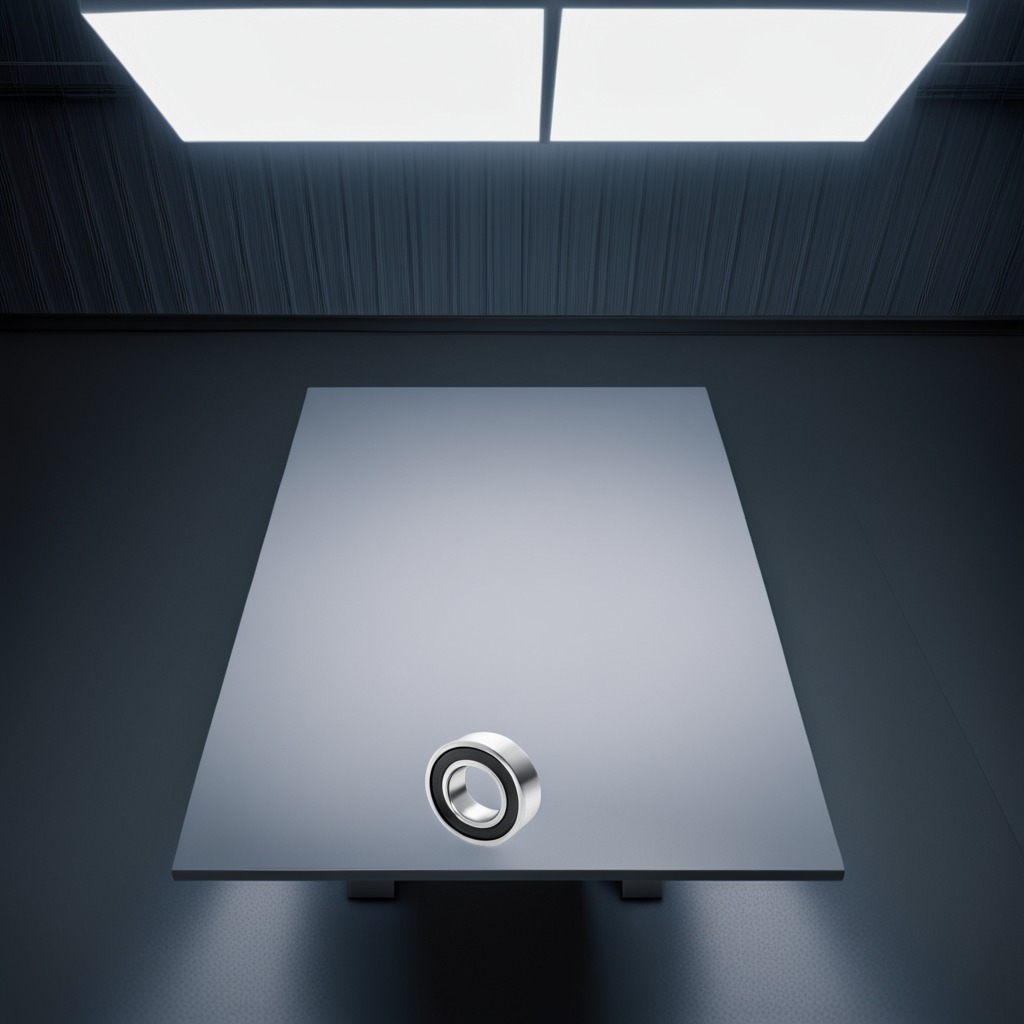
A metal ball bearing is lying on the tabletop.